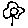
Label: flower